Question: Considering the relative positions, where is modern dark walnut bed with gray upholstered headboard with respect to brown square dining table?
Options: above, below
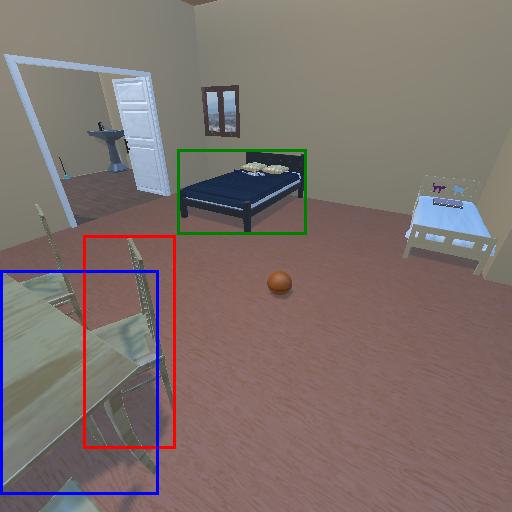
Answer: above